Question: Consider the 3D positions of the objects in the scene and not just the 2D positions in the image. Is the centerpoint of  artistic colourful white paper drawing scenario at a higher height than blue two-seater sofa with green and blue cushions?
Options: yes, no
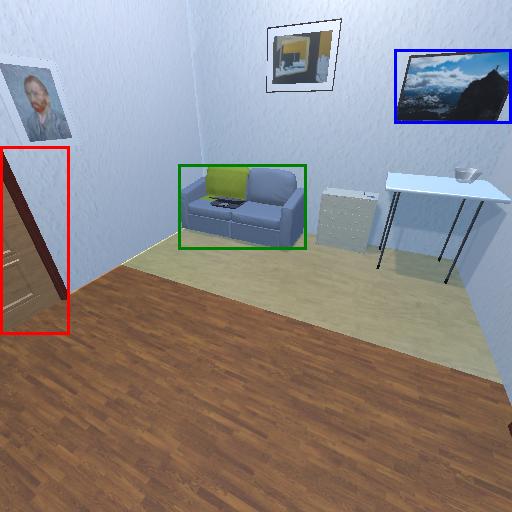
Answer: yes